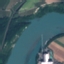
Land use / land cover: River